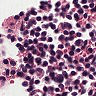
Metastatic tissue present: no